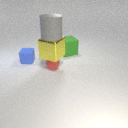
small red rubber sphere to the right of small blue rubber cube